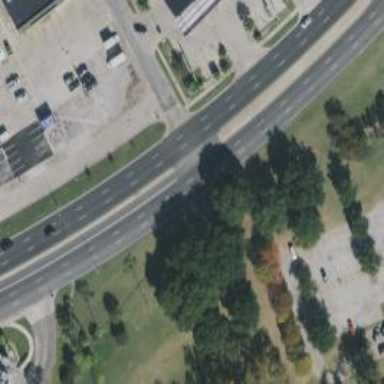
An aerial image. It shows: Primary highway with separate sidewalk.